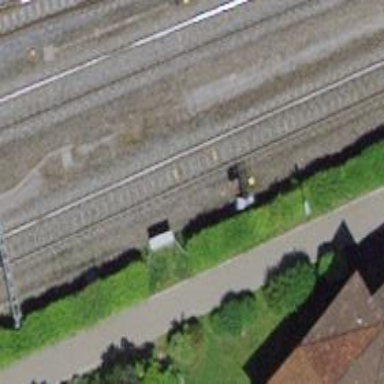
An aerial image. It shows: Railway signal.